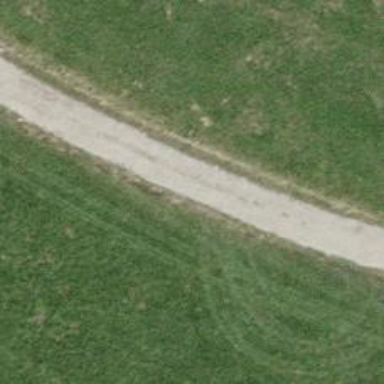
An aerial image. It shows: Track with grade 3 tracktype.